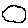
Label: cloud